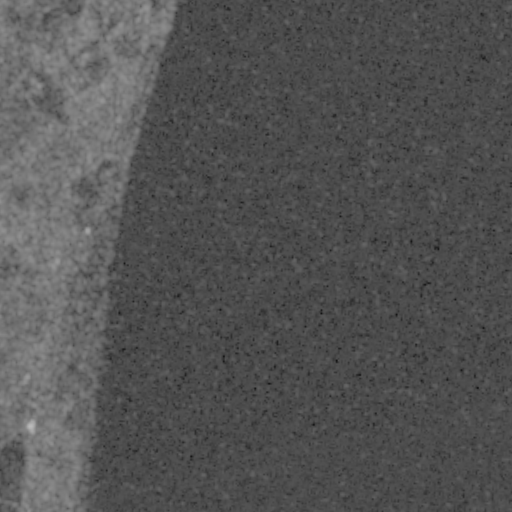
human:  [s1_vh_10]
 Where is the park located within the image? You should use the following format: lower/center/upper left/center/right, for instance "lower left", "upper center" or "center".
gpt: The park is located in the center left of the image.
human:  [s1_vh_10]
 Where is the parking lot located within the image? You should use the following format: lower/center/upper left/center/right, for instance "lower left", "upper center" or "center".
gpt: The parking lot is located in the left of the image.
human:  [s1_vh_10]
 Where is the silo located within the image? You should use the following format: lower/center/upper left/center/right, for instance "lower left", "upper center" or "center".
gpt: The silo is located in the upper left of the image.
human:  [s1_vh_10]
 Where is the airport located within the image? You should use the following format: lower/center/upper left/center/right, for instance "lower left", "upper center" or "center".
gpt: There is no airport in the image.

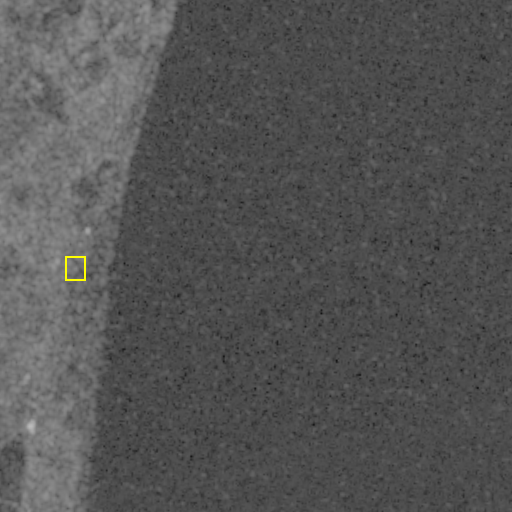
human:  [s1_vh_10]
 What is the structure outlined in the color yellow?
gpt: The structure outlined in yellow is a parking lot.
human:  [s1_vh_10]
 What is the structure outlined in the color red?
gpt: There is no red outline.